Field crop: maize
Growth stage: 2
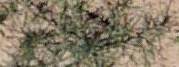
Species: salsola